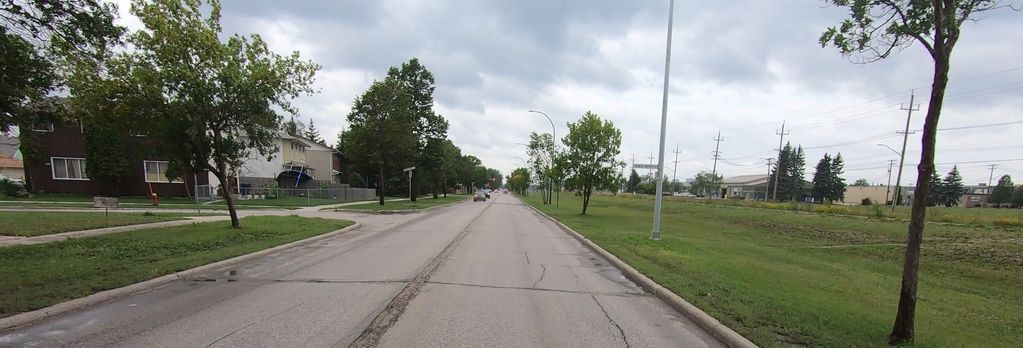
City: winnipeg